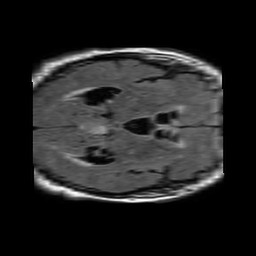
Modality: FLAIR
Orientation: axial
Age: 55
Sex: male
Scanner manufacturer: philips
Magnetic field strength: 1.5 T
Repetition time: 6 s
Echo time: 0.12 s